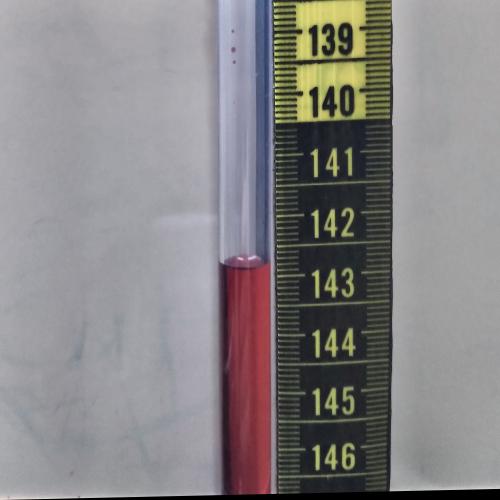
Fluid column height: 142.8 cm